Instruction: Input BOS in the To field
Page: home
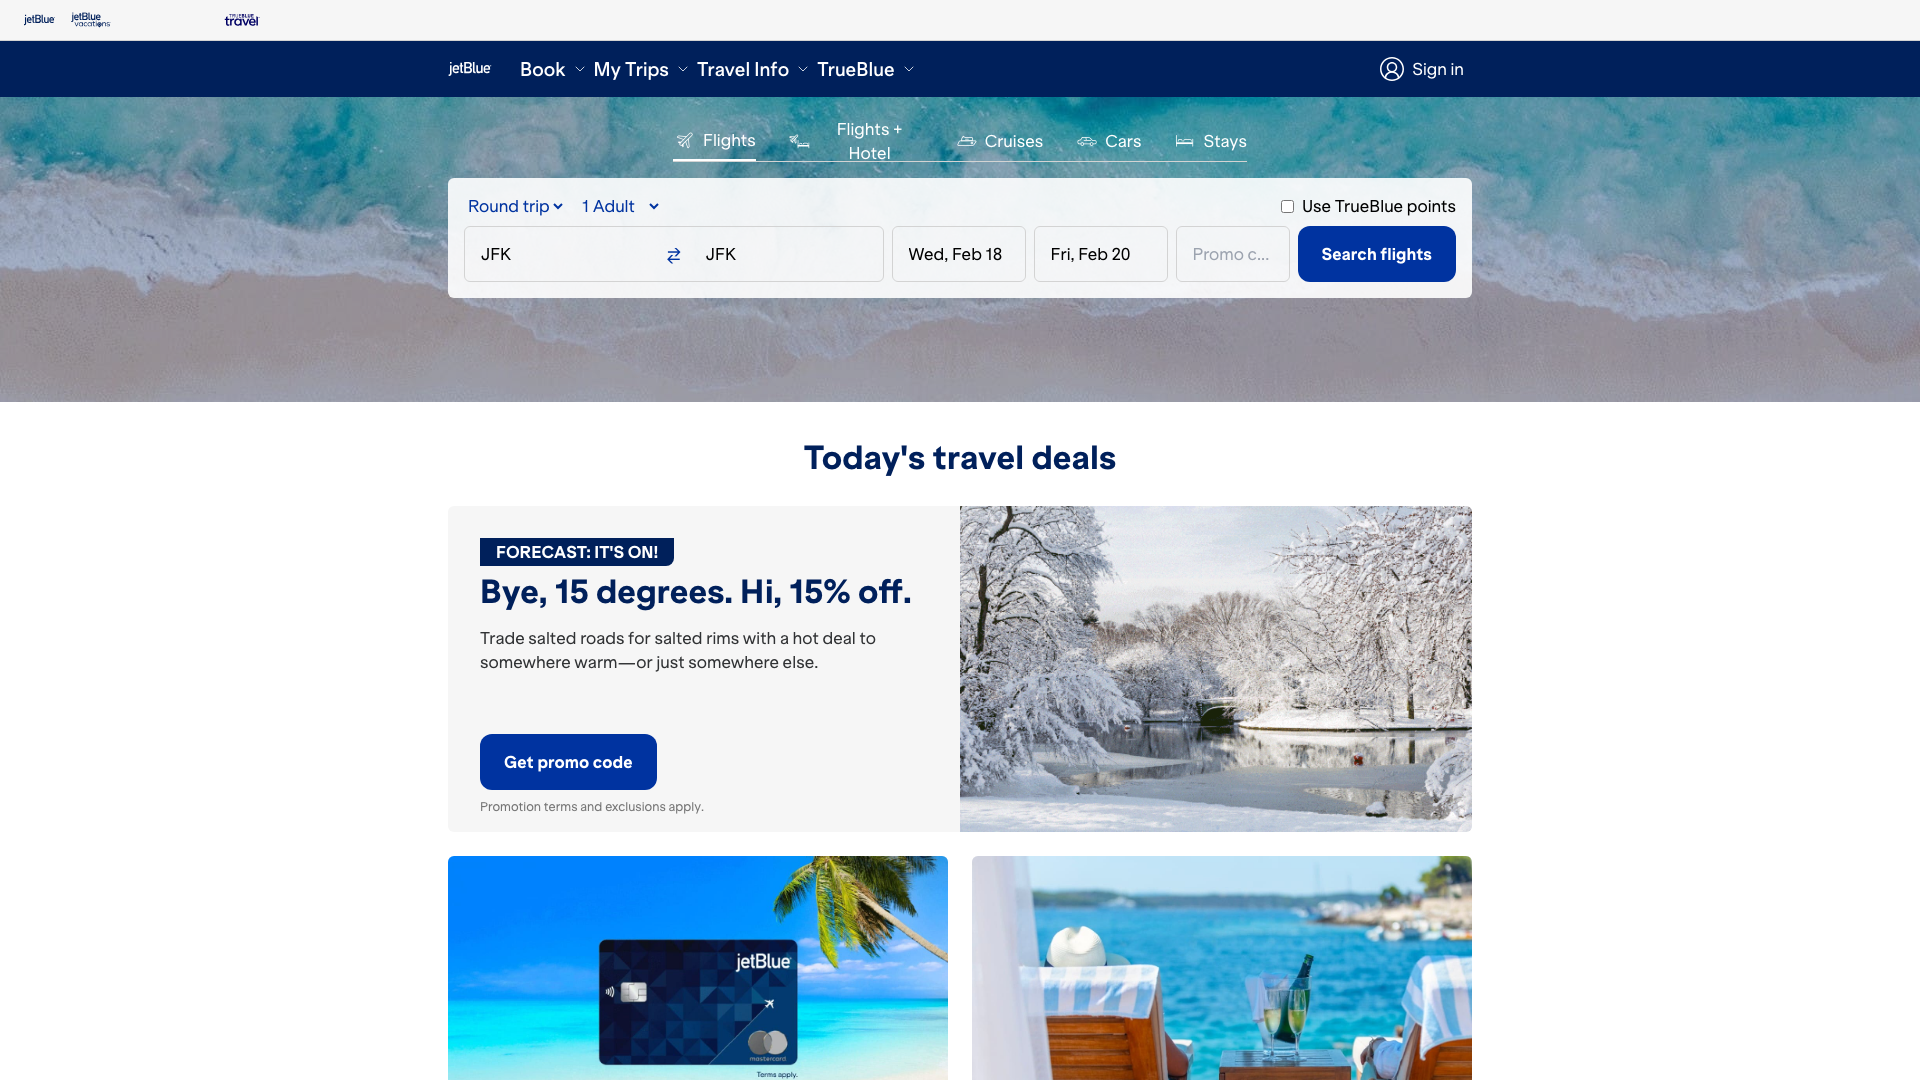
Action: type